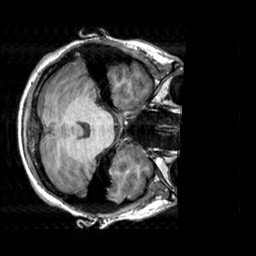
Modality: T1w
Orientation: axial
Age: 28
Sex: female
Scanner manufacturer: siemens
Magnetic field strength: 3 T
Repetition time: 2.3 s
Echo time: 0.00303 s